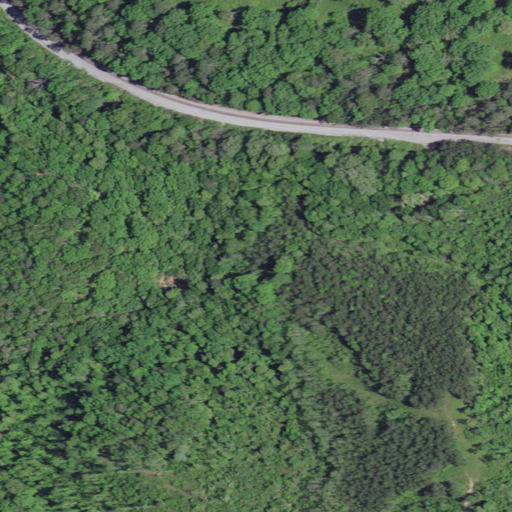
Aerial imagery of valley in Kentucky named Philpot Hollow containing mixed forest and deciduous forest